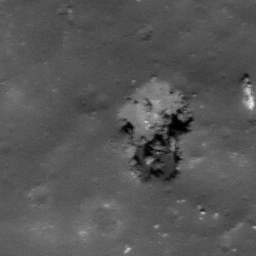
Pit: Tycho 16
Host crater: Tycho
Host type: impact_melt
Lunar coordinates: latitude -43.102, longitude 347.78